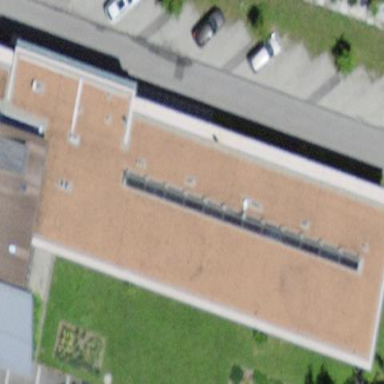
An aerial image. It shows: Building.